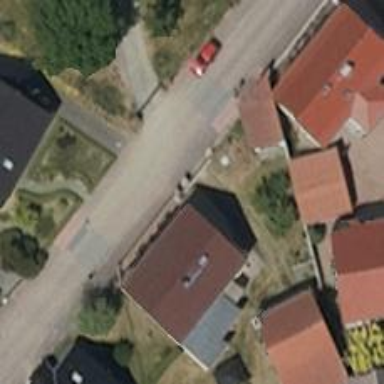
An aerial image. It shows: Paved residential road.